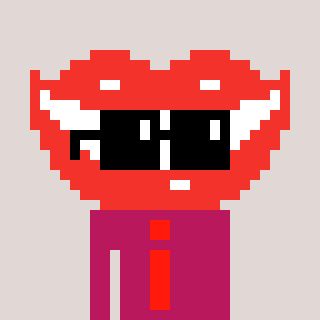
a pixel art character with square black sunglasses, a smile-shaped head and a darkpink-colored body on a warm background